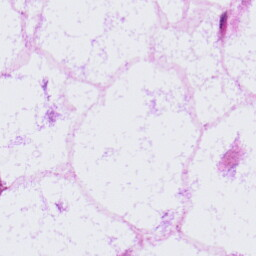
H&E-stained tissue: LymphNode